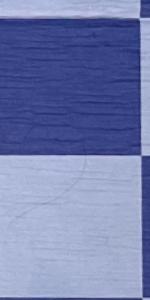
Label: Empty